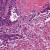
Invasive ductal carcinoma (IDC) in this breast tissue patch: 0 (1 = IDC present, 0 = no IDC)